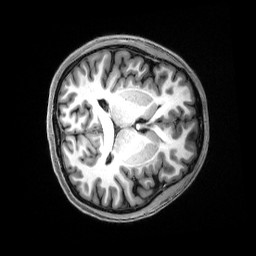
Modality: T1w
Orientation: axial
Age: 21
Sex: female
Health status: healthy
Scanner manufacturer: siemens
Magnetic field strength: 3 T
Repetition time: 2.5 s
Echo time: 0.00222 s